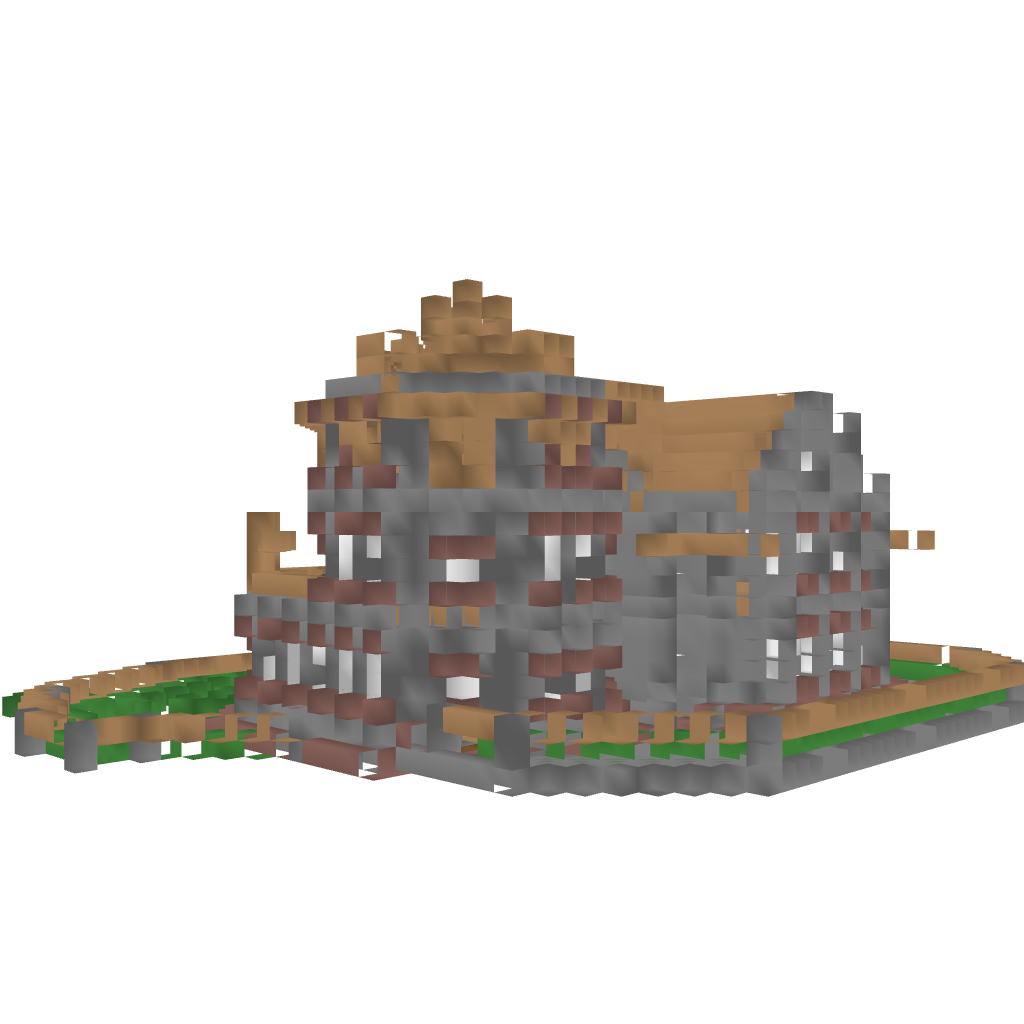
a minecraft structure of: floating glass city good quality